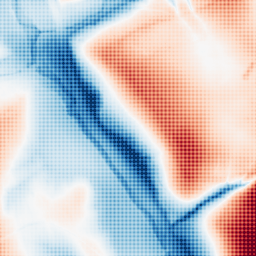
Category: classical
Decomposition family: gaussian_anisotropic
Decomposition parameters: sigma_x: 50
sigma_y: 10
Upsampling method: sinc_hamming
Upsampling parameters: scale: 8
kernel_size: 8
Upsampling scale: 8